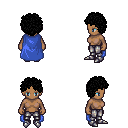
a pixel art fantasy rpg character, female body template, human, dark skin, blue cape, metal pants, black curly afro hairstyle, metal boots, four views (front, back, left, right), 2x2 character sprite sheet, small pixel art, hard edges, no anti-aliasing